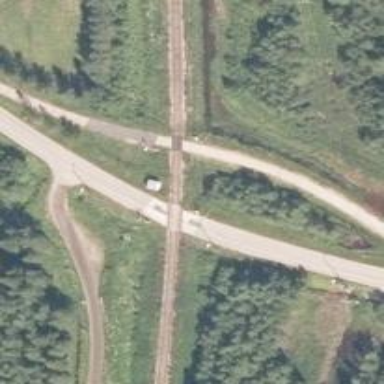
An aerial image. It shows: Railway crossing equipped with lights and saltire signs. The crossing has full barrier.